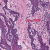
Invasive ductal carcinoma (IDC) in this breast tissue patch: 0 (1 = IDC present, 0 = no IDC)